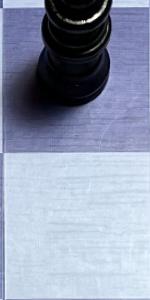
Label: Empty